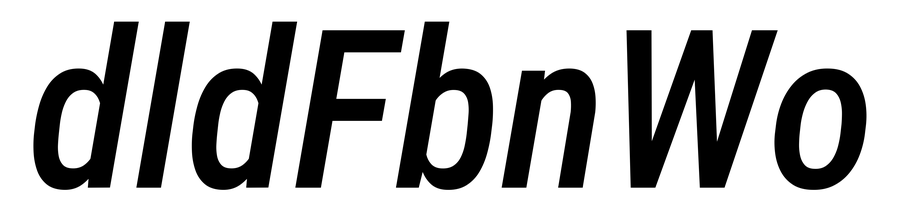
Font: Roboto-Italic_Condensed_Medium_Italic